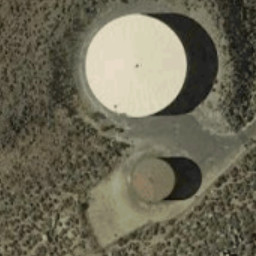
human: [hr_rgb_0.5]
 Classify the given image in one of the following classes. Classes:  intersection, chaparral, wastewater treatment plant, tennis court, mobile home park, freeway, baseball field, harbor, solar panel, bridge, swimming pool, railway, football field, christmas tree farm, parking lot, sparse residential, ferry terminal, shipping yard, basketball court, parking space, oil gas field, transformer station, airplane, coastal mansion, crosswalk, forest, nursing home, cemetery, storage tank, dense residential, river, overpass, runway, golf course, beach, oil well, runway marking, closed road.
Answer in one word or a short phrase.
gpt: storage tank